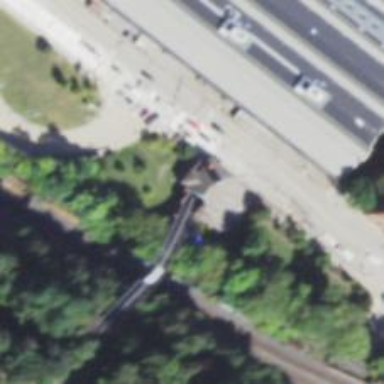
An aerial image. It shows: Funicular railway.